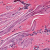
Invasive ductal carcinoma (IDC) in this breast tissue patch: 0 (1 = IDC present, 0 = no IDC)